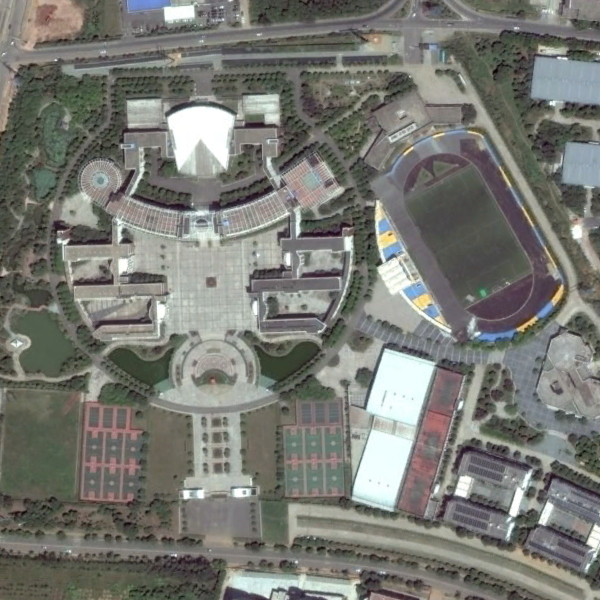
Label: School